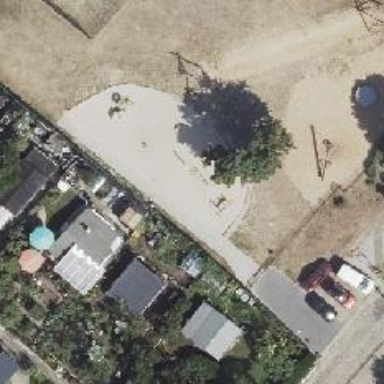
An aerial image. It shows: Playground with playhouse.